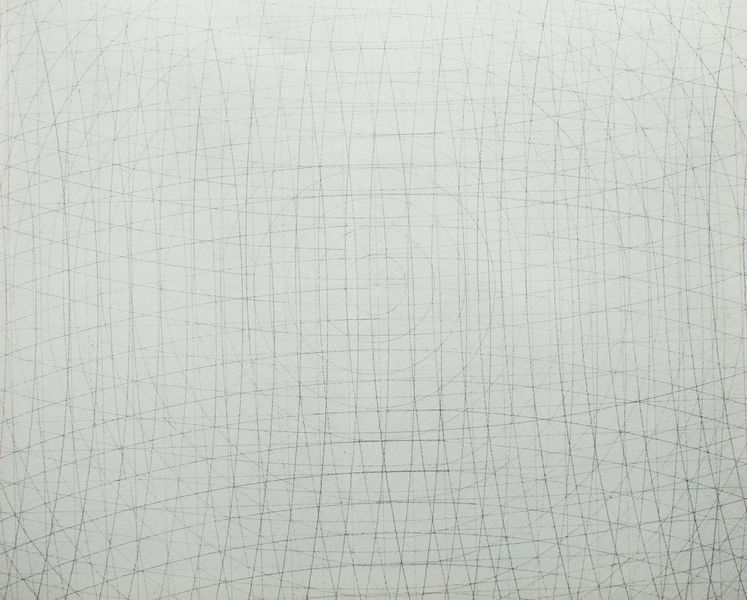
Titel: Circles, grids and arcs from four corners and four sides
Künstler: Sol Lewitt
Standort: Basel
Institution: Öffentliche Kunstsammlung
Schlagwörter: dunkel, schatten, weiß, grau, hell, licht, schwarz, skizze, zeichnung, muster, ornament, zart, kreis, oval, rund, chaos, papier, abstrakt, modern, formen, grafik, graphik, linien, gerade, striche, abstraktion, rechteck, linie, kreuzung, form, druck, schraffur, radierung, stich, strich, kreise, wirr, bleistift, entwurf, senkrecht, plan, zentrum, waagerecht, optische, täuschung, wess, lewitt, netz, geraden, parallelen, optik, breitengrade, meridiane, entwirf